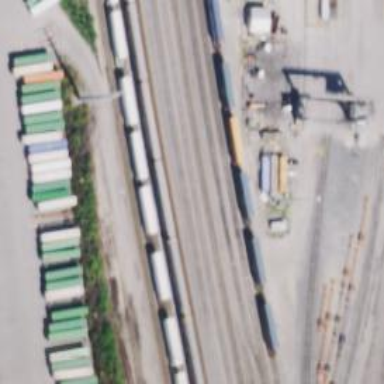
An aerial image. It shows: Railway yard used for servicing trains.